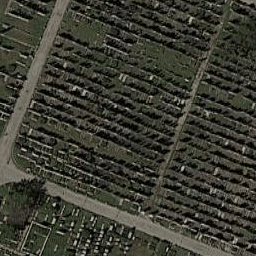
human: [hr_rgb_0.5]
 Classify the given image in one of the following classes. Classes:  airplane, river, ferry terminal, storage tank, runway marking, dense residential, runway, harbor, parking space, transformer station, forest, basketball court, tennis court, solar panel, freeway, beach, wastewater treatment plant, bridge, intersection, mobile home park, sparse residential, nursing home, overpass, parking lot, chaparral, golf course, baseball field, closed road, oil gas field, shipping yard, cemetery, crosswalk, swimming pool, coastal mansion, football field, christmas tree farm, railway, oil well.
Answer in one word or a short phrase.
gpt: cemetery